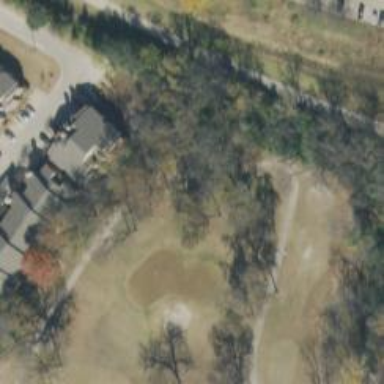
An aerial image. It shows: Service road used as golf cart path.